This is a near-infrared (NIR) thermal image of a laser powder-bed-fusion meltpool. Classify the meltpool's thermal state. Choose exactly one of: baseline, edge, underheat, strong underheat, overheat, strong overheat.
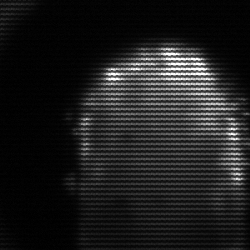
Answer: baseline